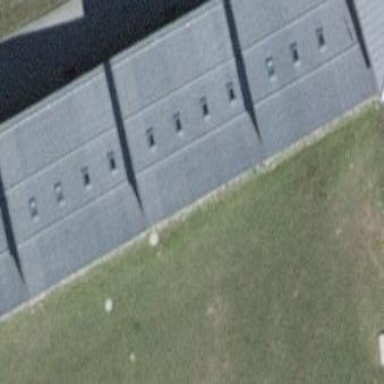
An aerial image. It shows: Building that serves as military barracks.